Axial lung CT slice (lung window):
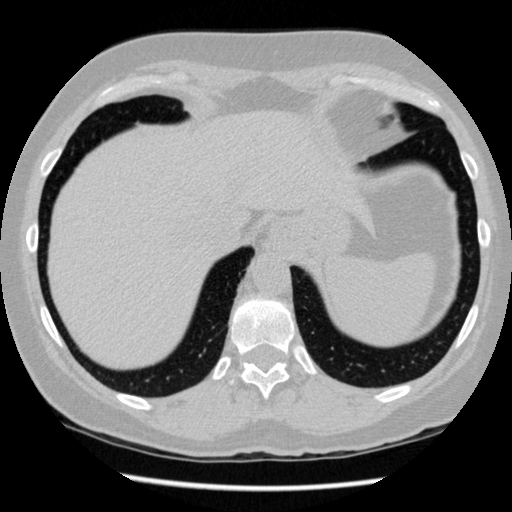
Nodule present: no